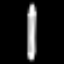
Label: pencil